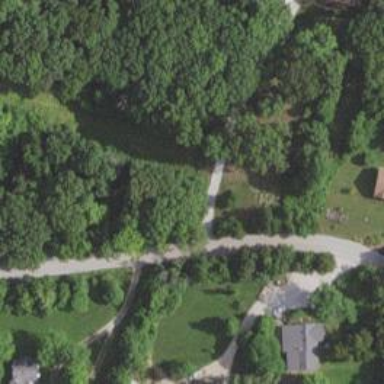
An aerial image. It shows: Driveway leading to service road.